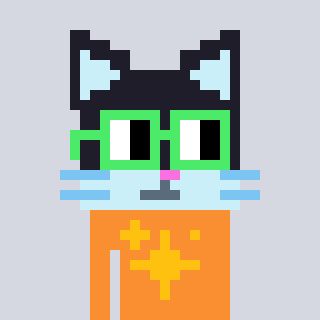
a pixel art character with square light green glasses, a cat-shaped head and a orange-colored body on a cool background